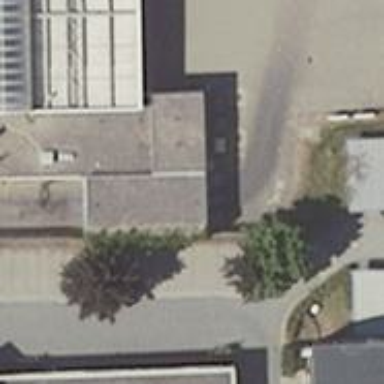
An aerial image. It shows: Car wash facility.